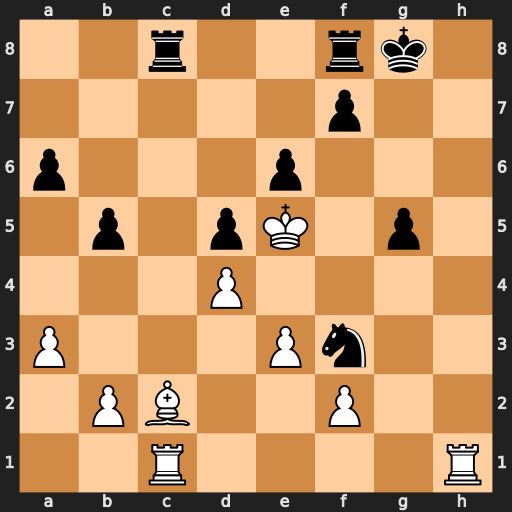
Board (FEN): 2r2rk1/5p2/p3p3/1p1pK1p1/3P4/P3Pn2/1PB2P2/2R4R
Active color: w
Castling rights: -
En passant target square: -
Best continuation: Kf6 Rxc2 Rxc2